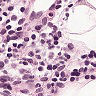
Metastatic tissue present: no